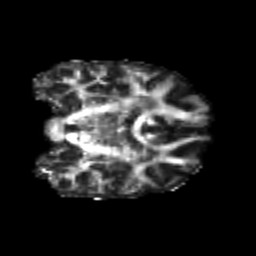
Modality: FA
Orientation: coronal
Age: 23
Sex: male
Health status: healthy
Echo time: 0.074 s